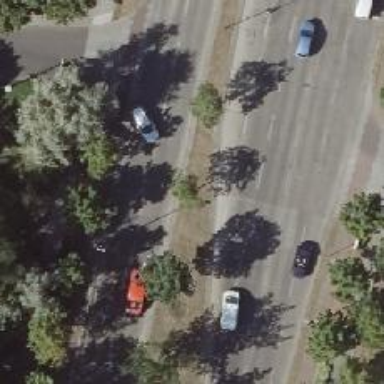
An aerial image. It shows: Avenue of deciduous broadleaved trees.